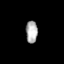
Tissue: prostate
Cell type: T cells
Senescence score: 0.7208
Nuclear area (px): 254
Mean DAPI intensity: 174.724